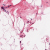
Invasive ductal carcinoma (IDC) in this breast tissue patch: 0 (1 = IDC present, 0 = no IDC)